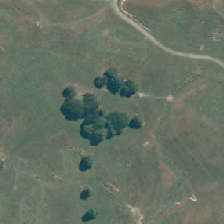
Land cover: indigenous_forest